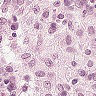
Metastatic tissue present: no